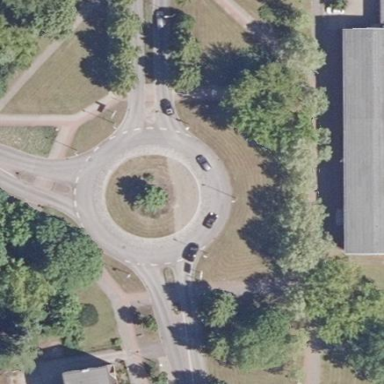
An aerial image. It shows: Secondary road with asphalt surface leading to roundabout. There are separate sidewalks and cycleways along the road.